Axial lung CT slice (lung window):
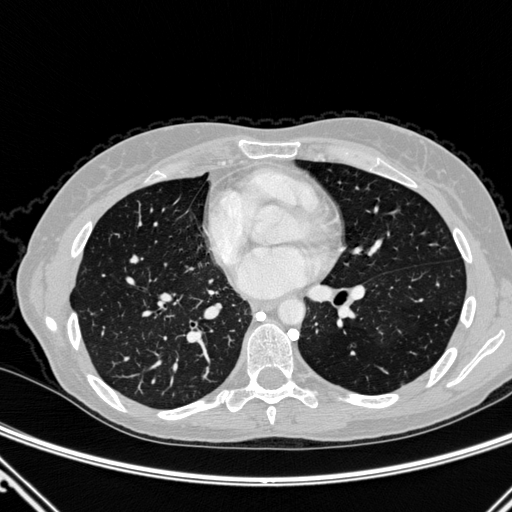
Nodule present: no